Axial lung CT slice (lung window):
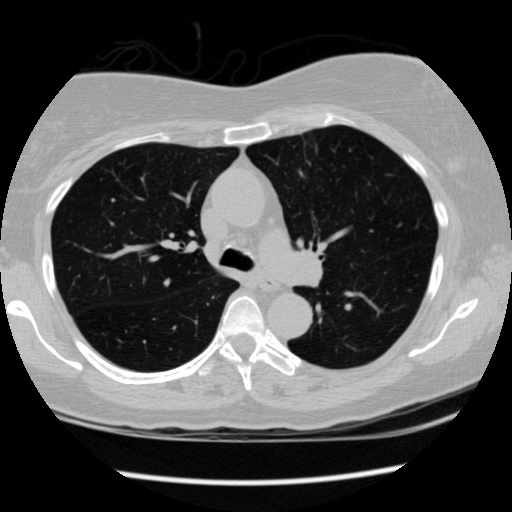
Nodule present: no